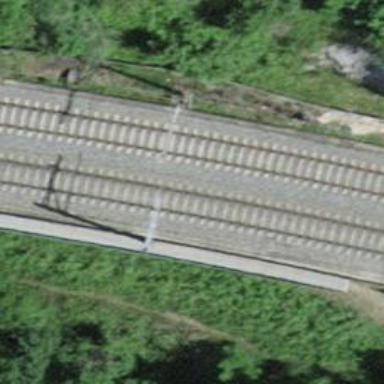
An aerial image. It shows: Railway track with contact lines for electrification.